Question: For example, if I have a table with two columns and 2 rows :
'''
Col1 Percentage
50 50%
70 70%
'''
How do I fill the Percentage column with color represent the value of COl1 ? Something like this :

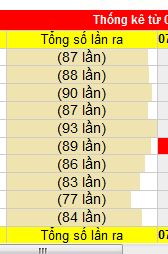
Answer: You can use a linear gradient with two stops immediately following one another:
'''
.percentageFill{
height:30px;
background: -webkit-linear-gradient(left, #efe3af 75%,#ffffff 75%);
background: -moz-linear-gradient(left, #efe3af 75%, #ffffff 75%);
background: -ms-linear-gradient(left, #efe3af 75%,#ffffff 75%);
background: -o-linear-gradient(left, #efe3af 75%,#ffffff 75%);
background: linear-gradient(to right, #efe3af 75%,#ffffff 75%);
border:1px solid black;
}
'''
'''
<div class='percentageFill'>75%</div>
'''
Remember many browser(s)/versions require a vendor prefix for 'linear-gradient'.